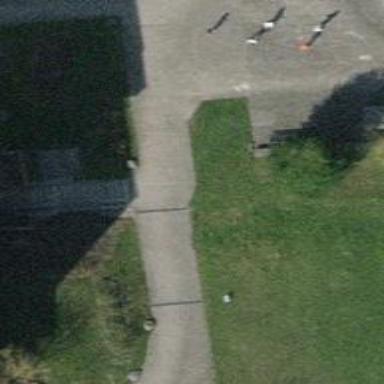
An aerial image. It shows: Footway surfaced with paving stones.